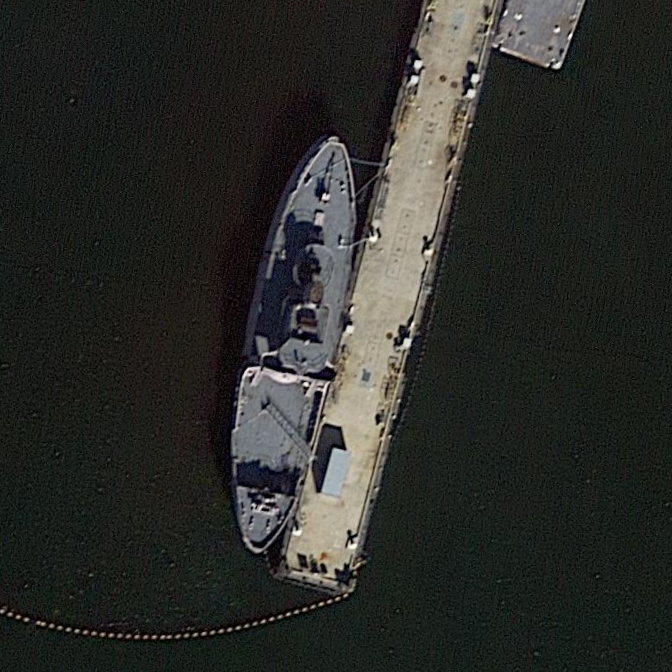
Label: civil